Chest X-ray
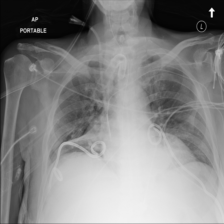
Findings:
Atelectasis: positive
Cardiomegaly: negative
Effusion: negative
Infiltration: negative
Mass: negative
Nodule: negative
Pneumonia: negative
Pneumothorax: negative
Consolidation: negative
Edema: negative
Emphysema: negative
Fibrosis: negative
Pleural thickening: negative
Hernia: negative